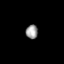
Tissue: skin
Cell type: Others
Senescence score: 0.6788
Nuclear area (px): 166
Mean DAPI intensity: 153.325